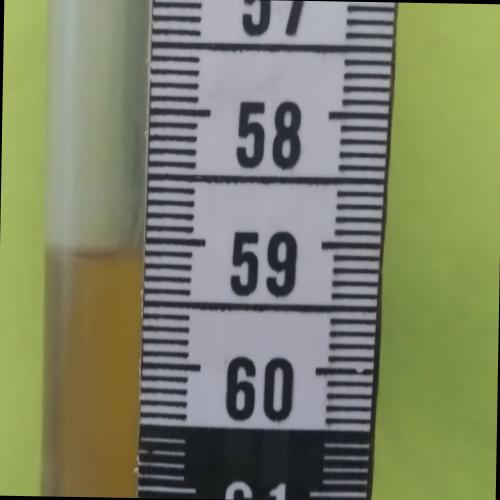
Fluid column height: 59.1 cm